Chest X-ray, AP view. Patient: 56 years old, sex M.
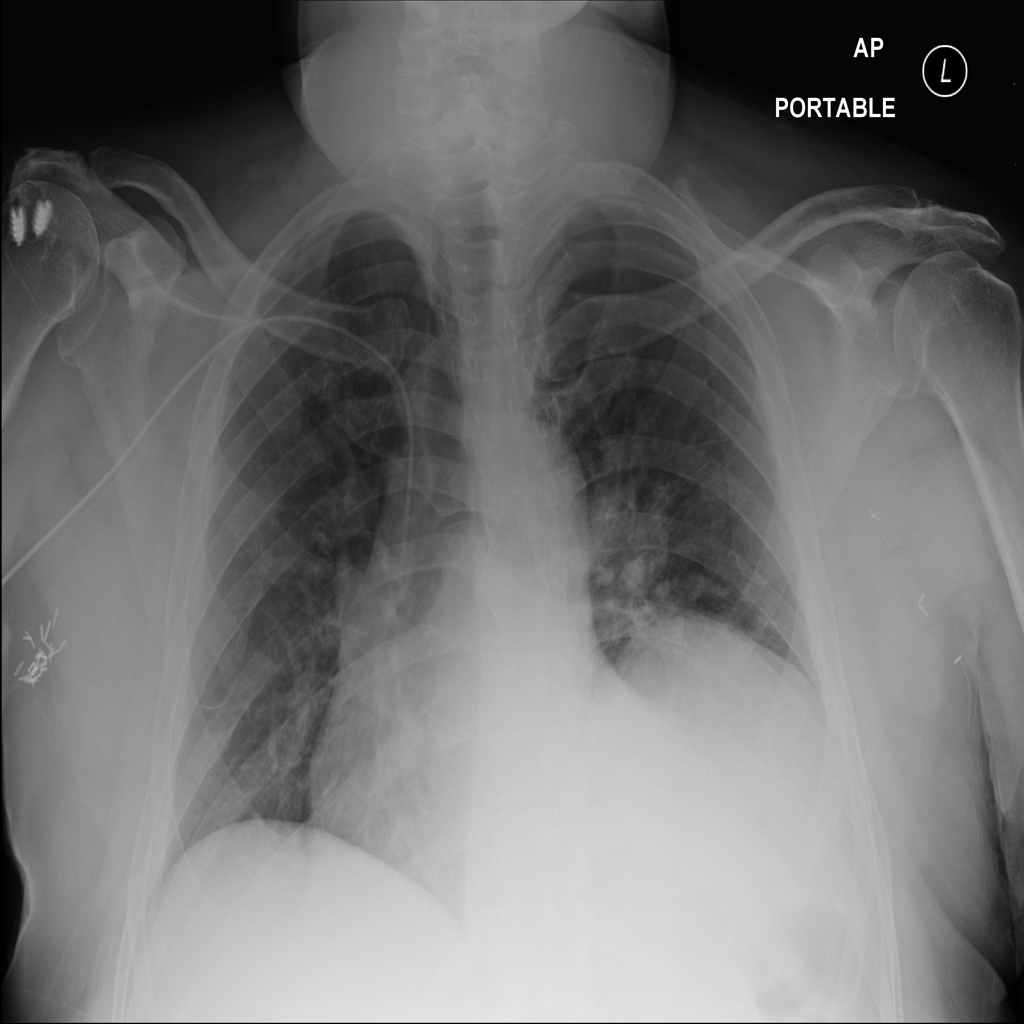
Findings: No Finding